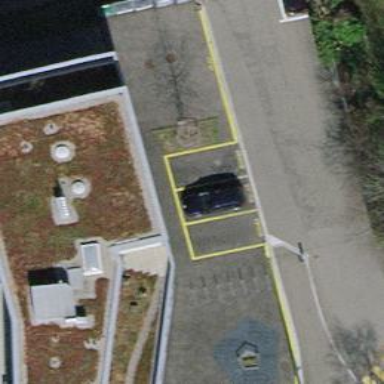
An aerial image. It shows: Parking area.